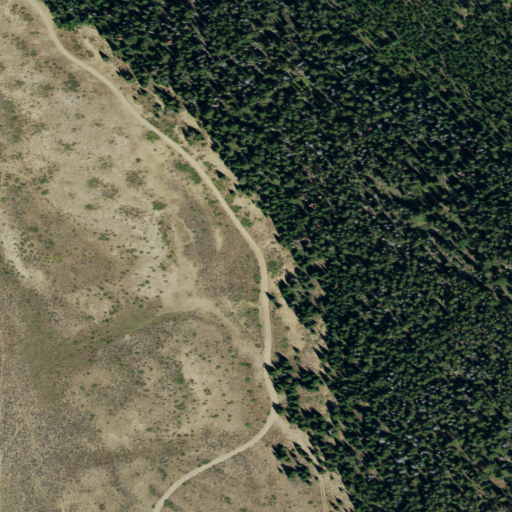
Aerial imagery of plain(s) in Idaho named Fox Flat containing evergreen forest and shrub